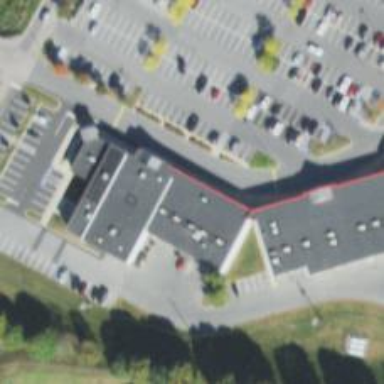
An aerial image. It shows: Clinic.